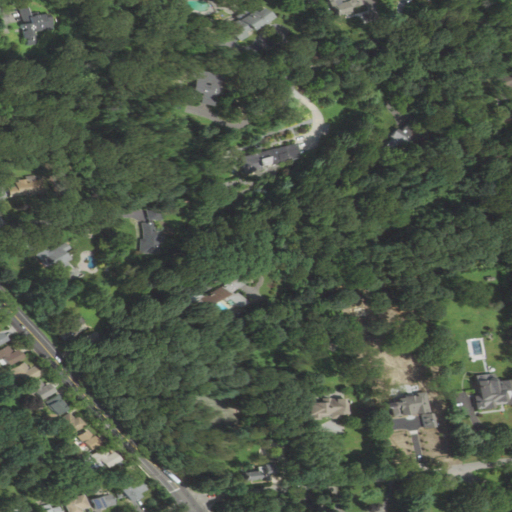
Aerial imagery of cape in New York named Manhasset Neck containing open development, deciduous forest, mixed forest, low intensity development, and medium intensity development